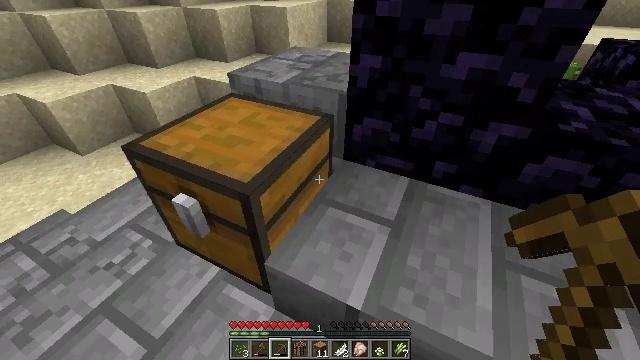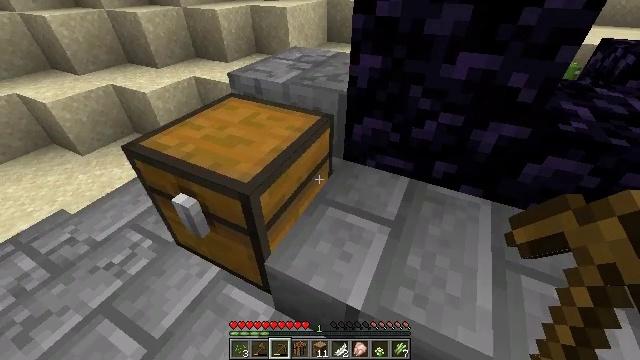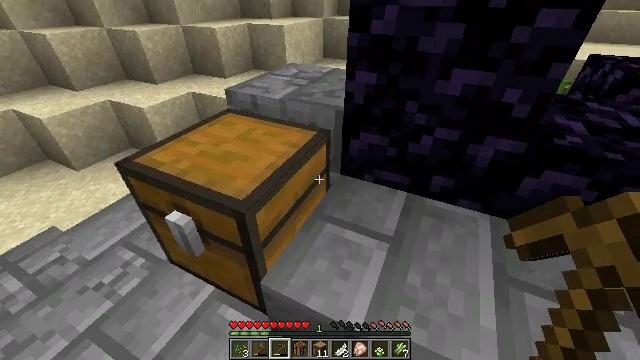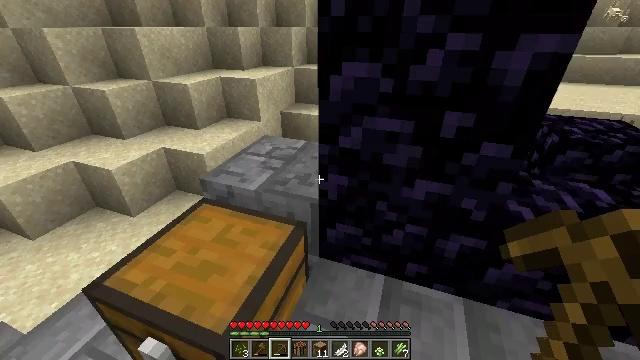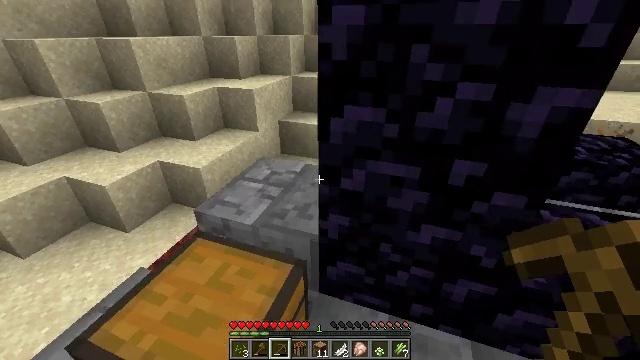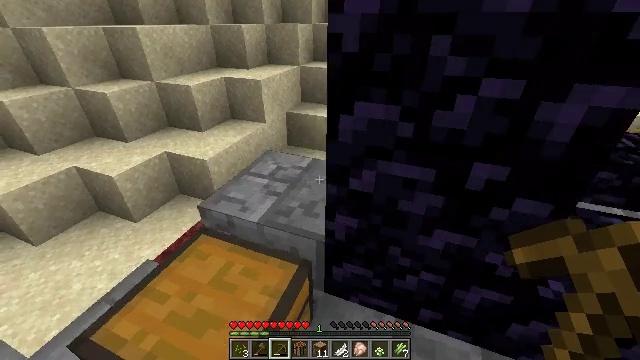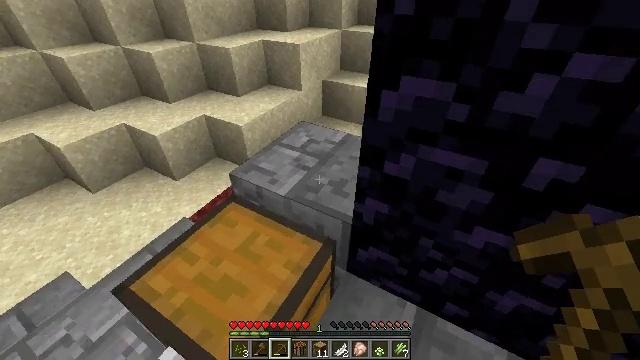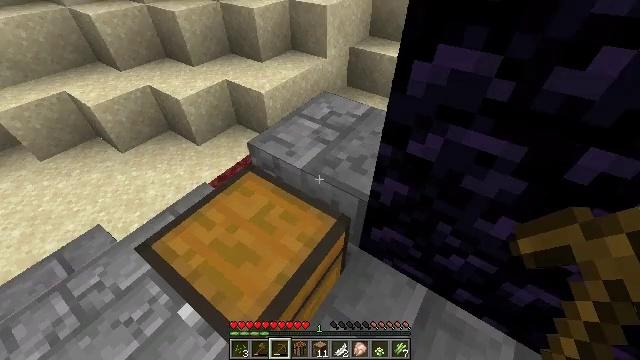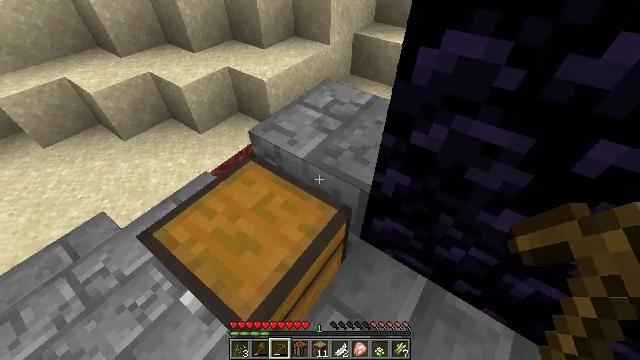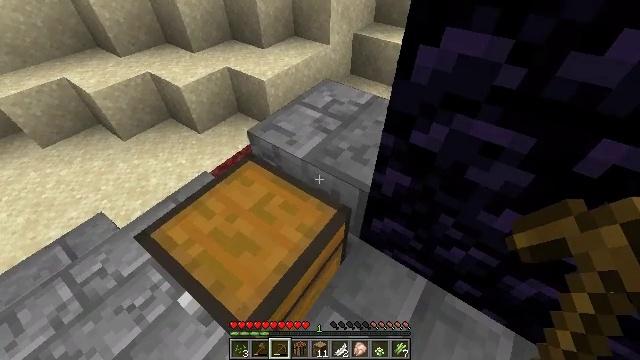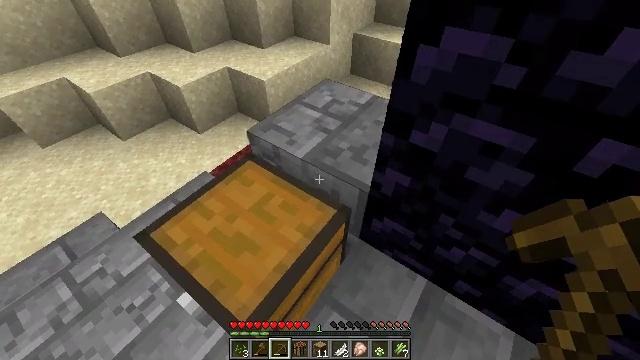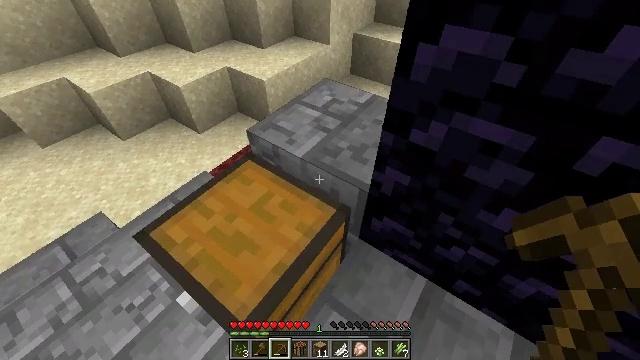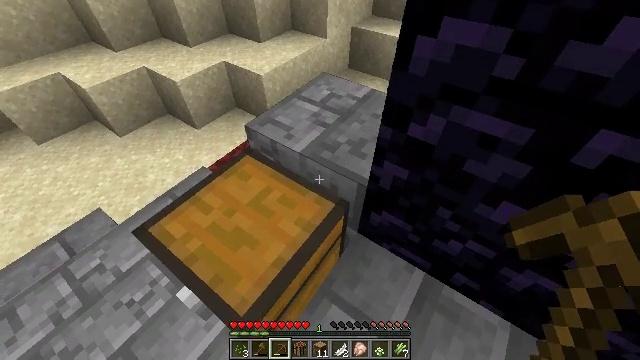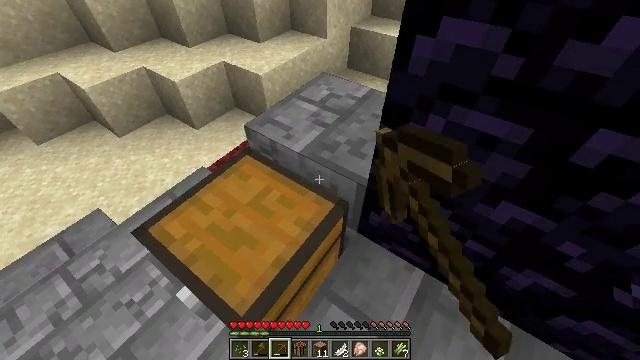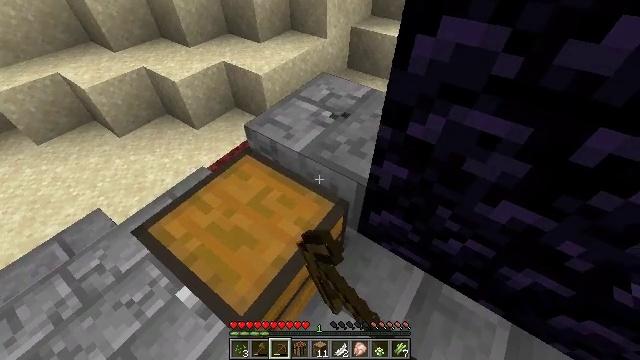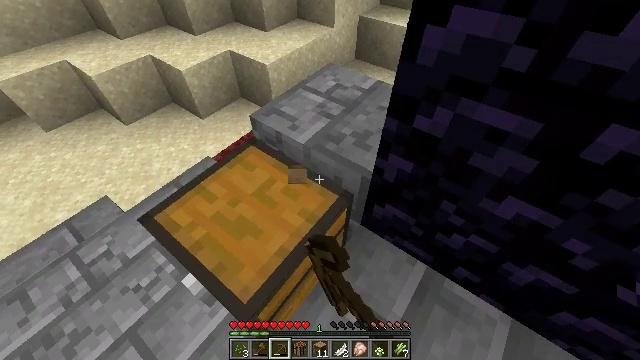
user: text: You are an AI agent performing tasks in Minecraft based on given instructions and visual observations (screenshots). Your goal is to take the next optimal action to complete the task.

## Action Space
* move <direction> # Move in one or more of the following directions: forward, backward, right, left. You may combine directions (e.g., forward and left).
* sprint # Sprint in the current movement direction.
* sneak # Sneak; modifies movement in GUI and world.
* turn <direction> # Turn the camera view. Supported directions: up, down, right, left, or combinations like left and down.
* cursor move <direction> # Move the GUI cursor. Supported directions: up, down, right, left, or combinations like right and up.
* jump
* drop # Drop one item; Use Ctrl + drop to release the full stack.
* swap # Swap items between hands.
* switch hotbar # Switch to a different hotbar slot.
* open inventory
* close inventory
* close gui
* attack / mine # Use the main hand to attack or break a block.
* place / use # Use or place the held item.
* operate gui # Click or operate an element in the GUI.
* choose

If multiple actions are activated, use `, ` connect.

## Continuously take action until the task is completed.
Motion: motion action
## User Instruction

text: Attack the chest to pick it up.
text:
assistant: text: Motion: no_op
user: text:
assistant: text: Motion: move forward, turn up
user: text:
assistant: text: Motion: move forward, turn right and up
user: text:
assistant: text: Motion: move forward
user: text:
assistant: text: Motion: turn left and down
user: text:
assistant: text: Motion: turn left and down
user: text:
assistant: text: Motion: turn left and down
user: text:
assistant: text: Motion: turn down
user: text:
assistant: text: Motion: no_op
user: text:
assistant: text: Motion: no_op
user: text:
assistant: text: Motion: no_op
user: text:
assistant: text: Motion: turn down, attack / mine
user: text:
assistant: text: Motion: attack / mine
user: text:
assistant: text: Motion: attack / mine
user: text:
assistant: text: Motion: turn left and down, attack / mine
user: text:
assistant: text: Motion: turn left and down, attack / mine
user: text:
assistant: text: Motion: turn left, attack / mine
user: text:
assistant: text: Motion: attack / mine
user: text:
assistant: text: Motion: attack / mine
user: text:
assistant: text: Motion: attack / mine
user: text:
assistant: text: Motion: turn left, attack / mine
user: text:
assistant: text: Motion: attack / mine
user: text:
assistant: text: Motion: attack / mine
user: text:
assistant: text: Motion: attack / mine
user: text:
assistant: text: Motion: attack / mine
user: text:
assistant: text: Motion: attack / mine
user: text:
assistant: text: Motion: attack / mine
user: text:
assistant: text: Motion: attack / mine
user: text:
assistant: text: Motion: attack / mine
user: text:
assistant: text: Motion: attack / mine